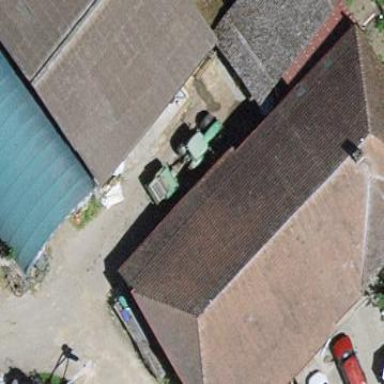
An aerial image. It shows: Farm building.